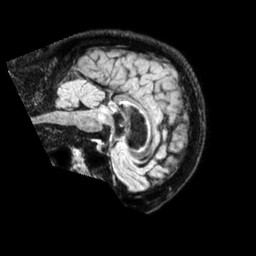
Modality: FLAIR
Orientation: sagittal
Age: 77
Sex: female
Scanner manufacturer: philips
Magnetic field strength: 1.5 T
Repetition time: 4.8 s
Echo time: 0.3297 s